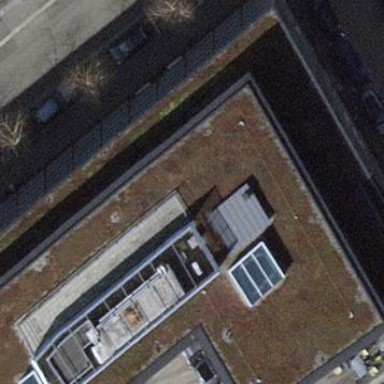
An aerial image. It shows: Commercial building.